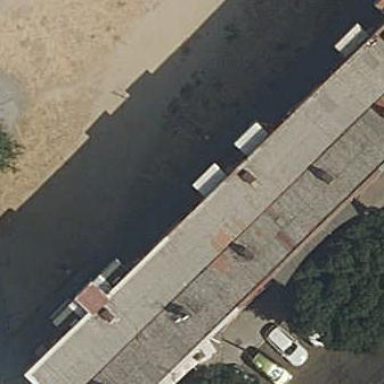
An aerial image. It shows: Apartment building with hipped roof.